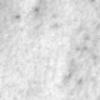
Label: no_change